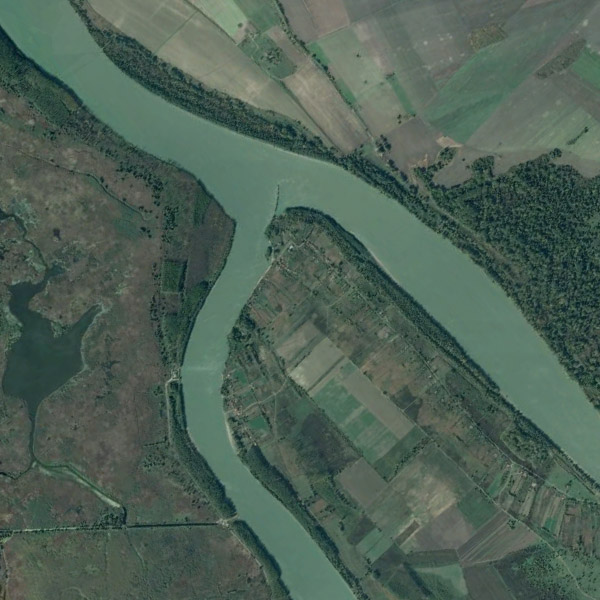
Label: River